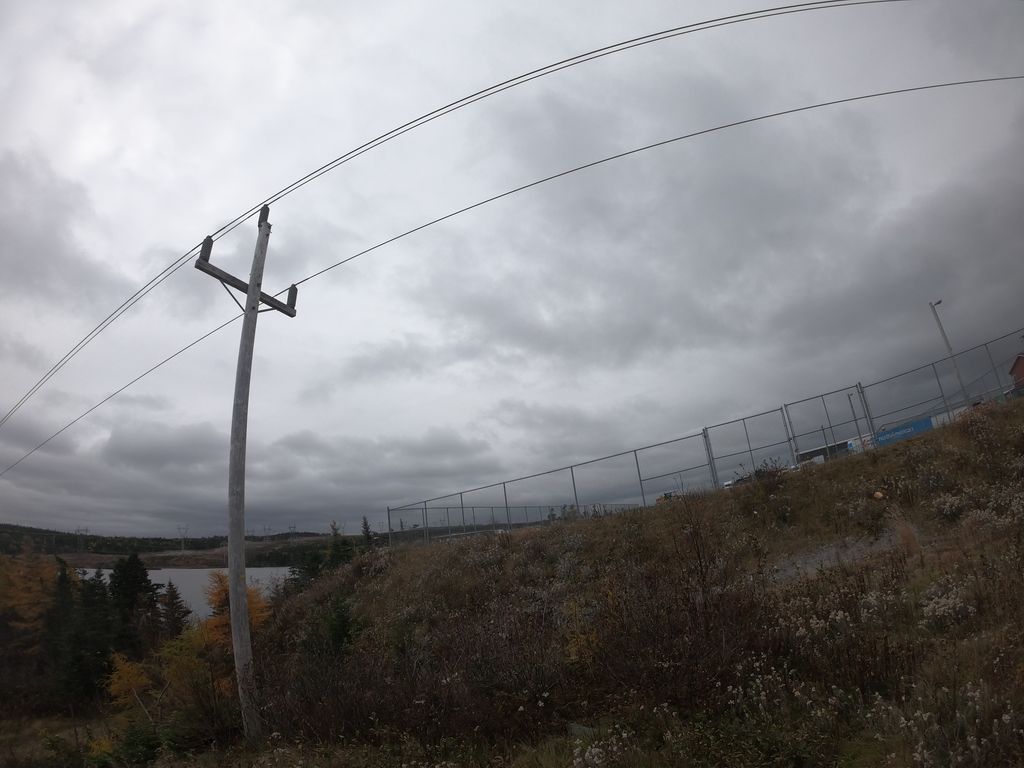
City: st_johns